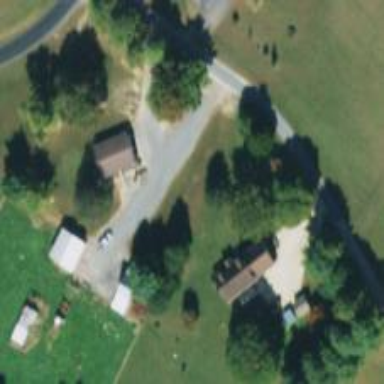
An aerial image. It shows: Driveway.